Field crop: tomato
Growth stage: 1
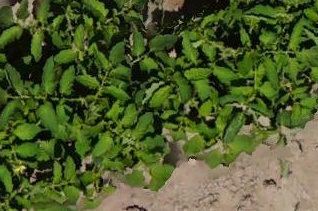
Species: tomato